Current action and preconditions to check: trajectory_clear

Your task: For each precondition in the list above, predict whether it will hold at this action.

Consider the current scene as observed from the mobile robot's camera, and analyze the predicted future states of all dynamic agents (e.g., people, animals, vehicles, or any moving entities) within the NEXT SECOND.

IMPORTANT: Only answer "very likely" if you are absolutely certain—based on strong, clear evidence—that a dynamic agent will violate the precondition in the predicted future state. Do NOT answer "very likely" for unlikely, ambiguous, or low-probability risks.

Ask yourself for each precondition: Is there a high probability, with clear and convincing evidence, that the predicted future states of any dynamic agent will interfere with the predicted future state of the currently executing action within the NEXT SECOND, causing that precondition to fail?

Assess the risk level based on these predictions. Use "likely" or "very likely" if motions create a clear risk of interference.

Use "neutral" or "improbable" if agents are nearby but their predicted paths are clearly diverging or non-conflicting.

Failure Risk Categories: "very improbable", "improbable", "neutral", "likely", "very likely"

Answer Format: Output ONLY the probability_of_failure value from these categories: "very improbable", "improbable", "neutral", "likely", "very likely"

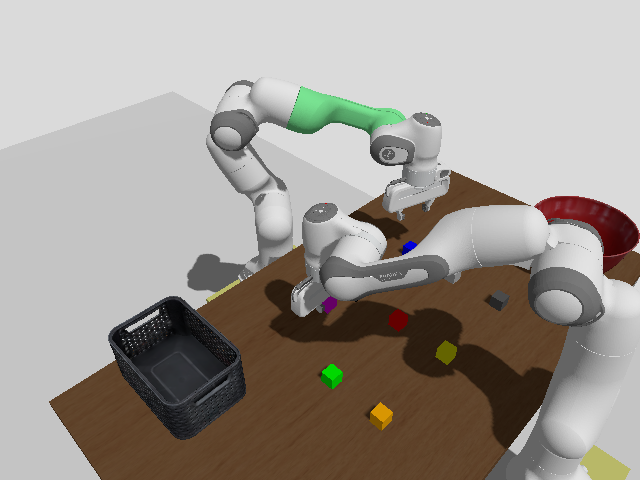

Answer: very improbable